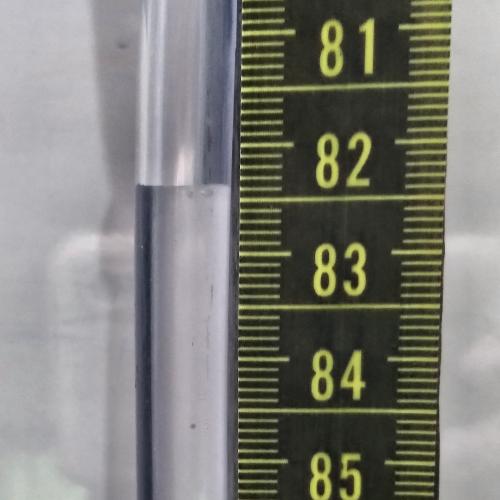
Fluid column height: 82.4 cm